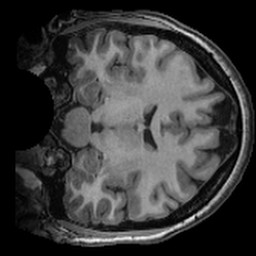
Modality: T1w
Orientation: coronal
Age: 23
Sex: female
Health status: ill
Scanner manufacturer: ge
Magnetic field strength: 3 T
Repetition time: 0.008164 s
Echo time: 0.003184 s